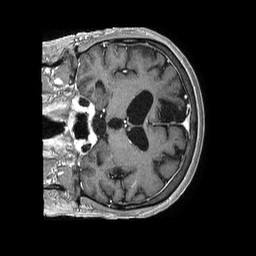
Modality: T1w
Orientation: coronal
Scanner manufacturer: philips
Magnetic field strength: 1.5 T
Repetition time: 0.007656 s
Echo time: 0.003487 s